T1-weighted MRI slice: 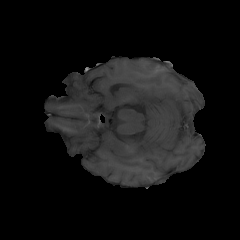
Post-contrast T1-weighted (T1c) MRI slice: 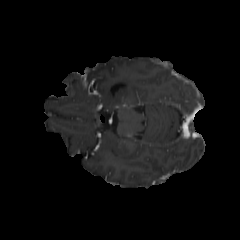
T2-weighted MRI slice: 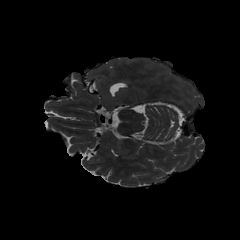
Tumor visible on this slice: no